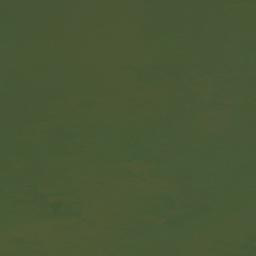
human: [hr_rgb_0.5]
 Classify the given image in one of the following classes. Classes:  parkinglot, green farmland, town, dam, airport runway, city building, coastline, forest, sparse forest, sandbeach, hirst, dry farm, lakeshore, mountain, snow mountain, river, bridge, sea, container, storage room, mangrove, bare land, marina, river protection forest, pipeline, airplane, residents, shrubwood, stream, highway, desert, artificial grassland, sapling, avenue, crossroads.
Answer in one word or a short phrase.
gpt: sea